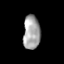
Tissue: skin
Cell type: Epithelial cells
Senescence score: 0.2533
Nuclear area (px): 564
Mean DAPI intensity: 164.589